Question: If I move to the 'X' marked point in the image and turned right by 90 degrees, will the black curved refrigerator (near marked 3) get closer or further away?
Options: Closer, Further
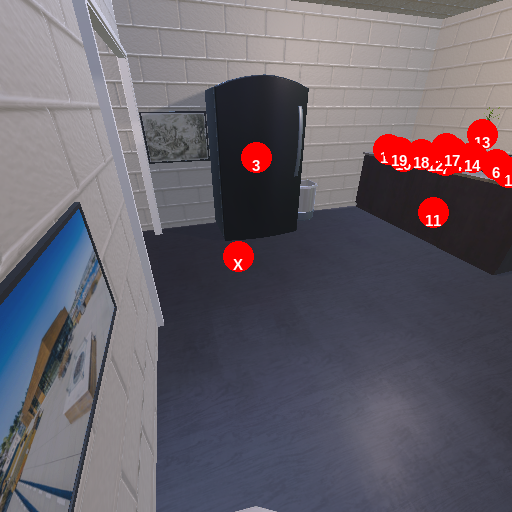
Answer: Closer